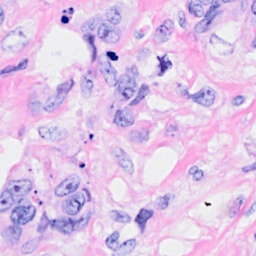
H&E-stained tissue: Breast